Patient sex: M
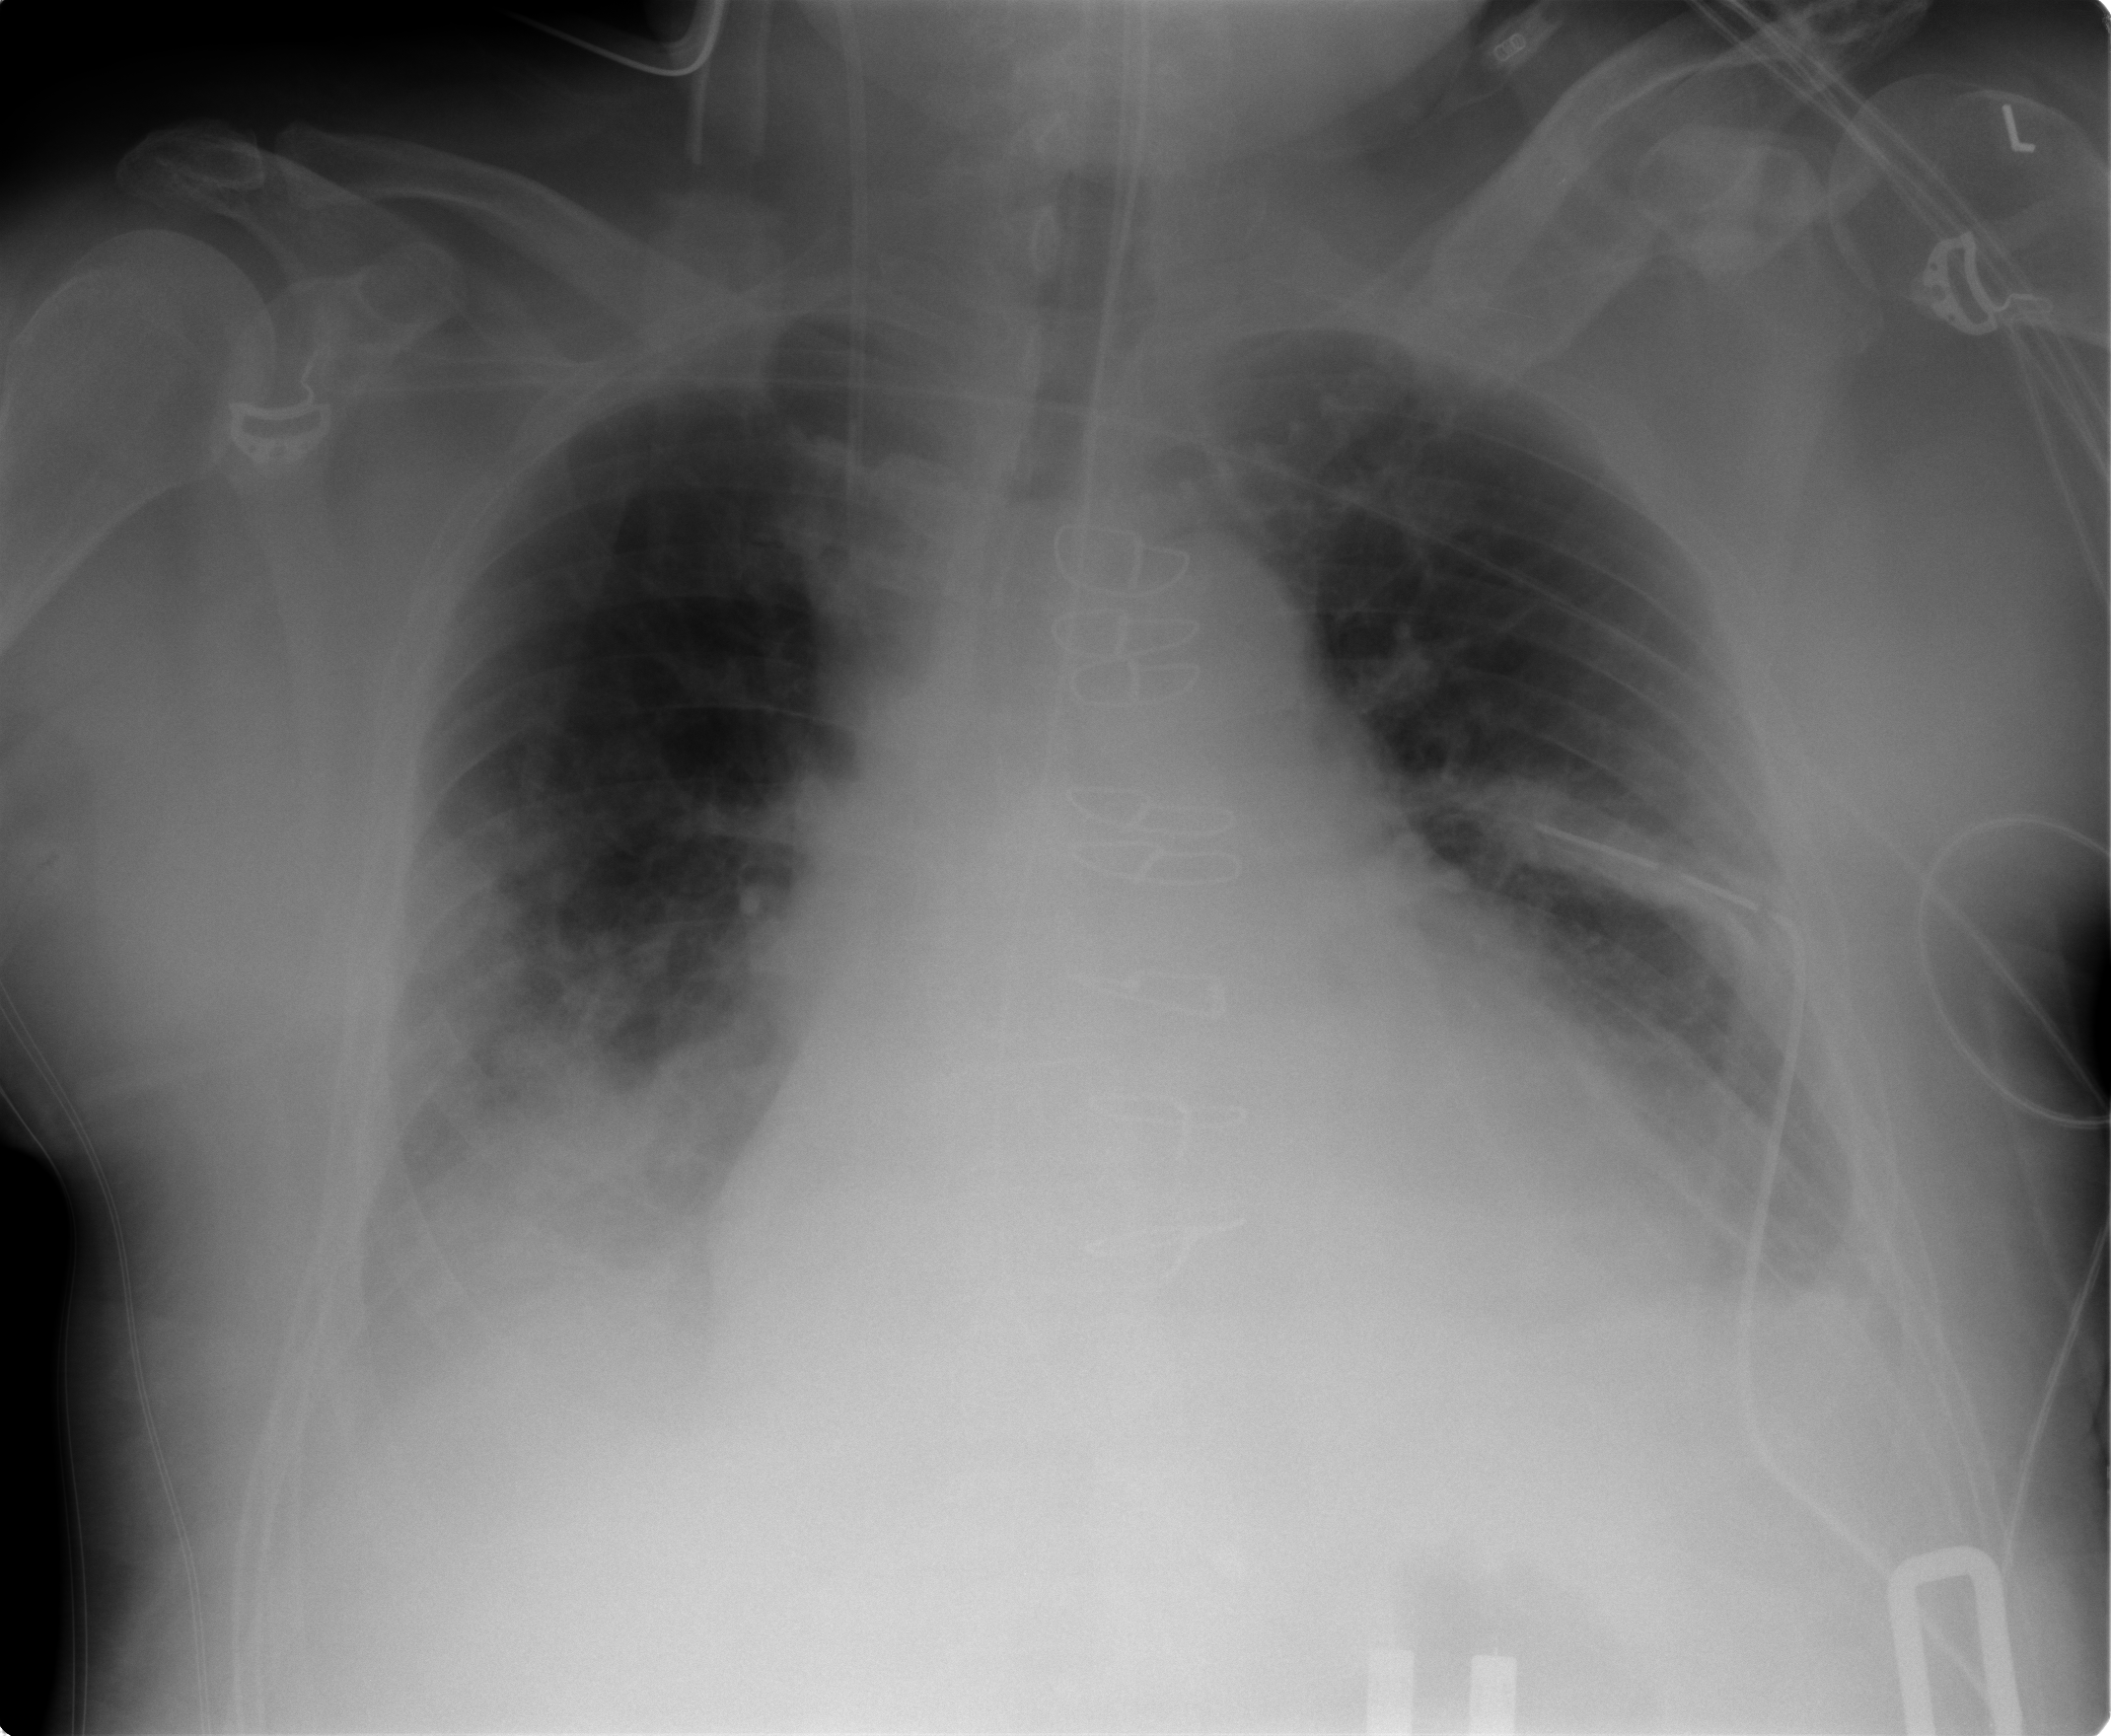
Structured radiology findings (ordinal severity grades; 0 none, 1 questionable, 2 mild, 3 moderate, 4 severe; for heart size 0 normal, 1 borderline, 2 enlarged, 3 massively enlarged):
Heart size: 3
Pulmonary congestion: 2
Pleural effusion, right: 2
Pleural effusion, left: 1
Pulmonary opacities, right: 3
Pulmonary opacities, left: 0
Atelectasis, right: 2
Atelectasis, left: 2